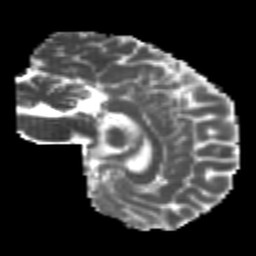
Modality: MD
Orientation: sagittal
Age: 20
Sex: female
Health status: healthy
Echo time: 0.074 s